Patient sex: M
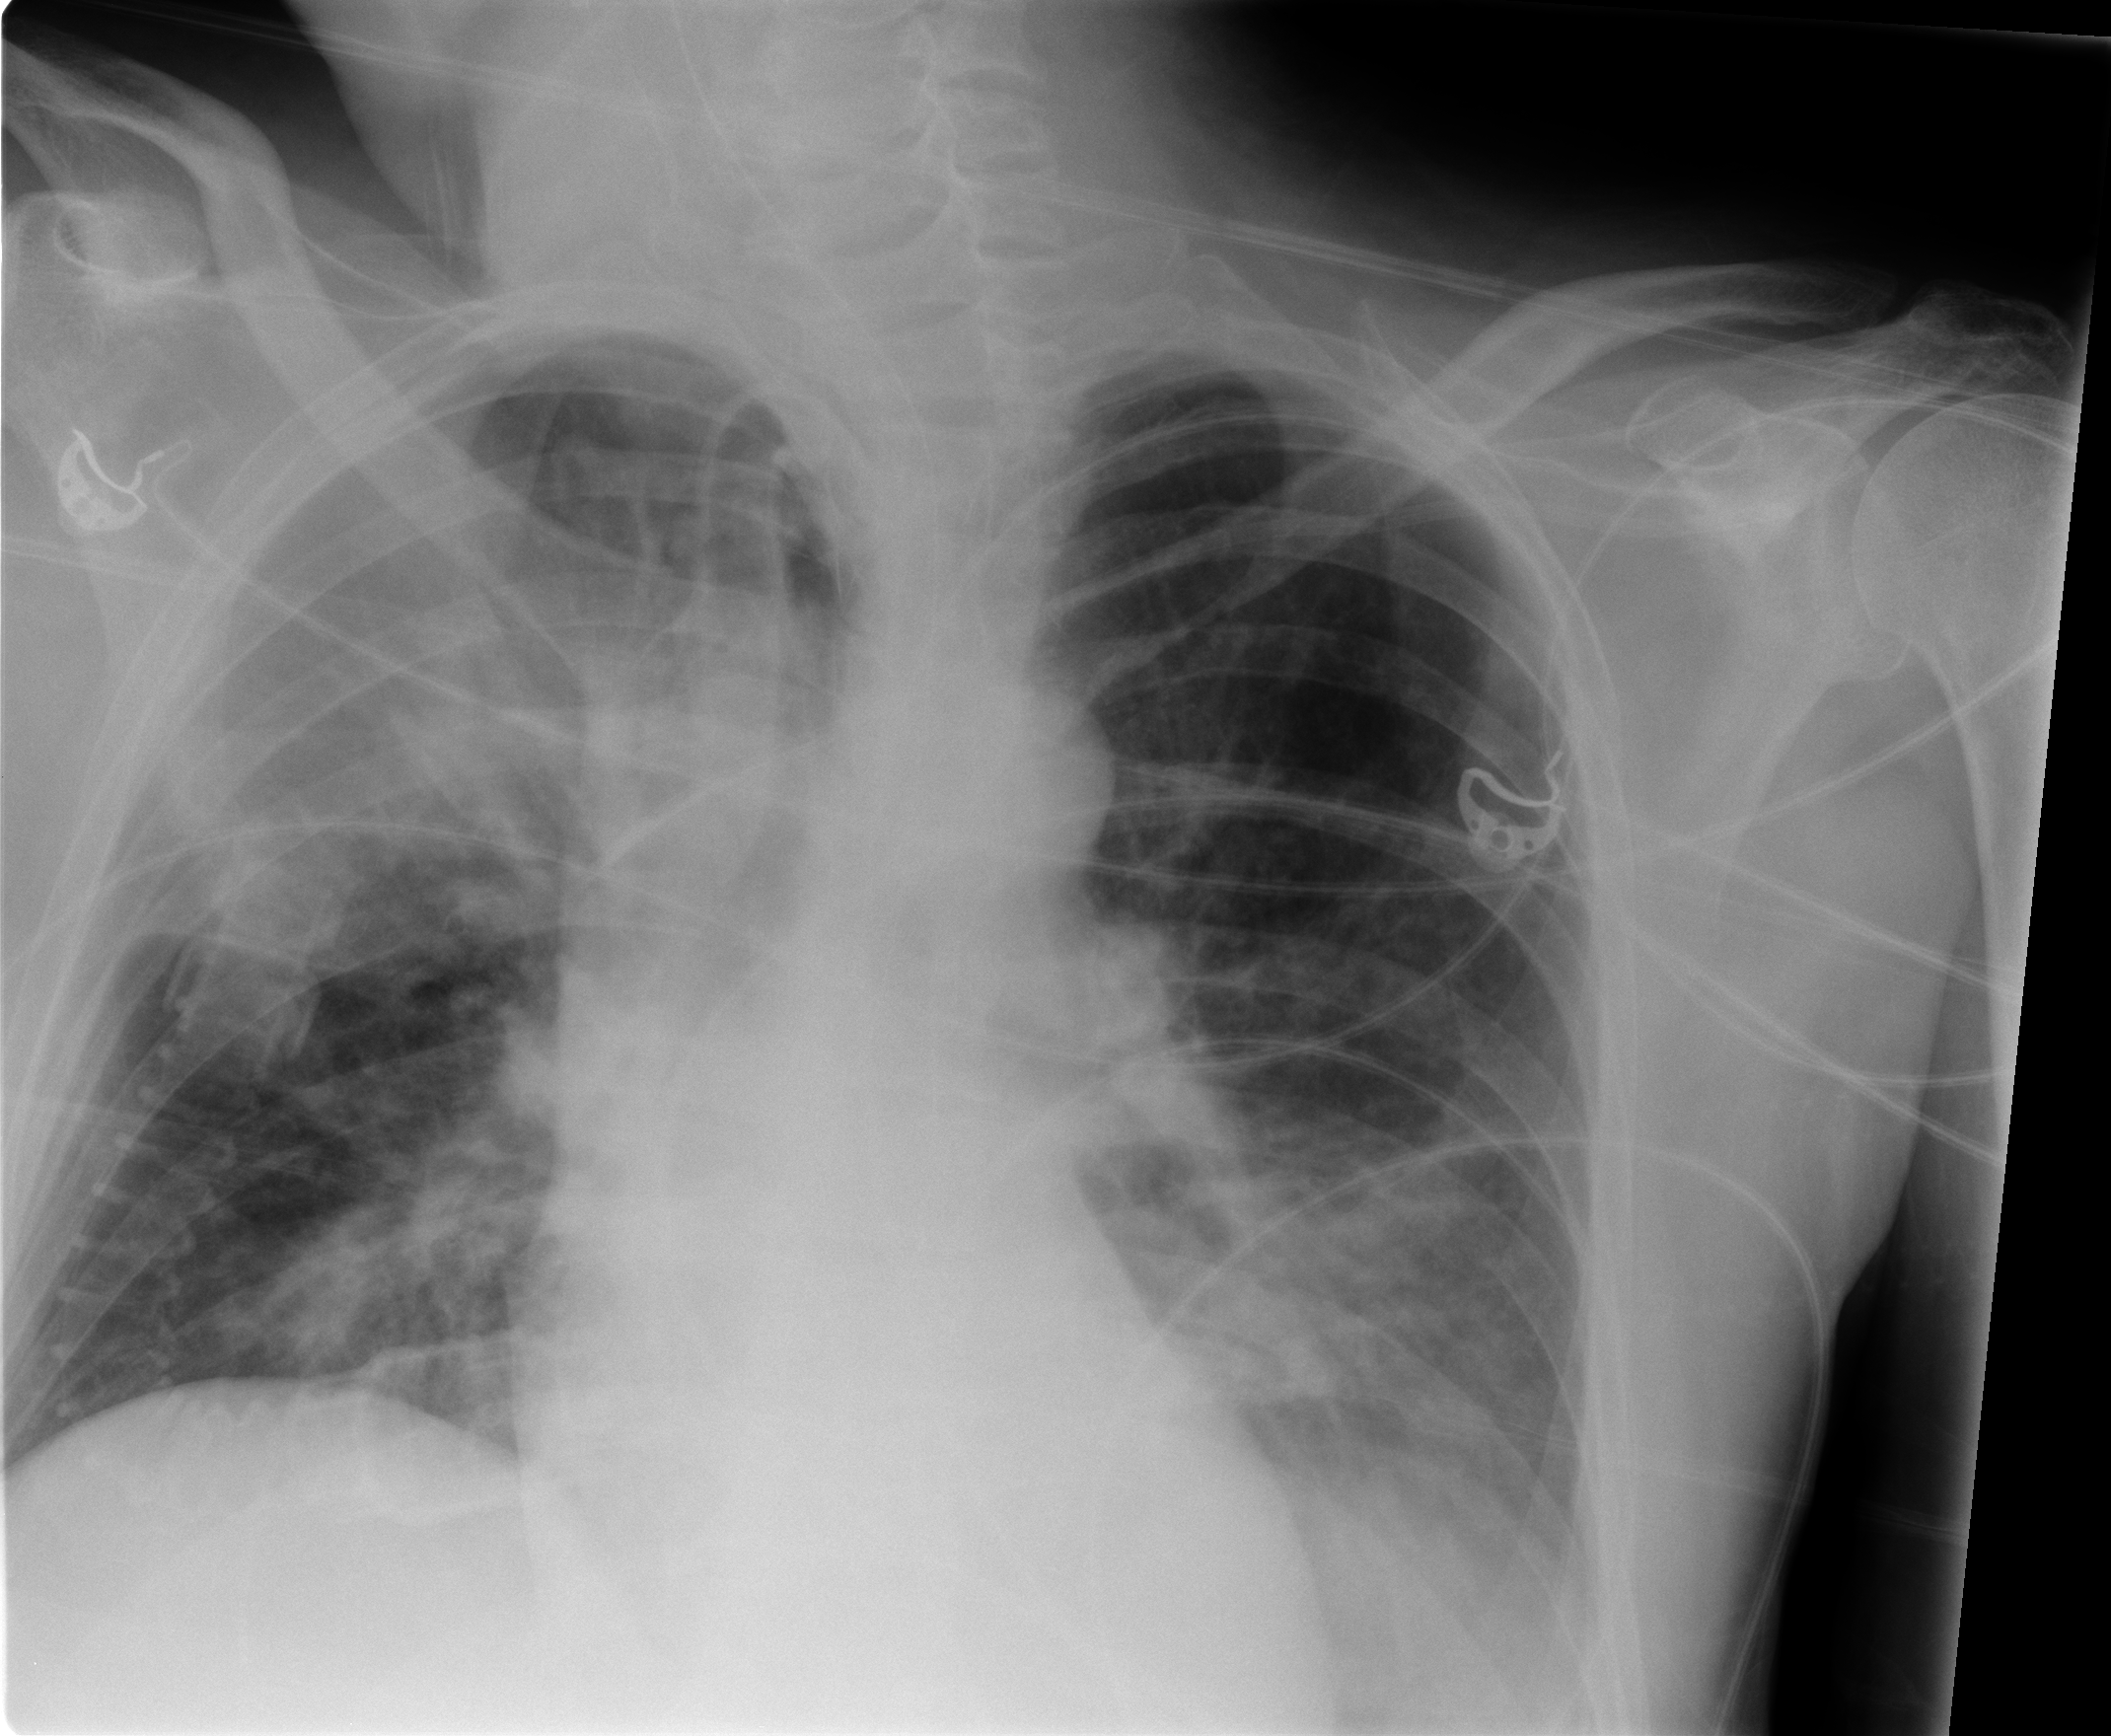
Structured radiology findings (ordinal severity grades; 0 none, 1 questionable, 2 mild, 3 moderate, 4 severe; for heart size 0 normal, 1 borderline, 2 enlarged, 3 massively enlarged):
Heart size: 0
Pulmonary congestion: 2
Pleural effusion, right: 0
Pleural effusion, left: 3
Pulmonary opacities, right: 3
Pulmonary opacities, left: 3
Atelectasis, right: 2
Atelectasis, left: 2